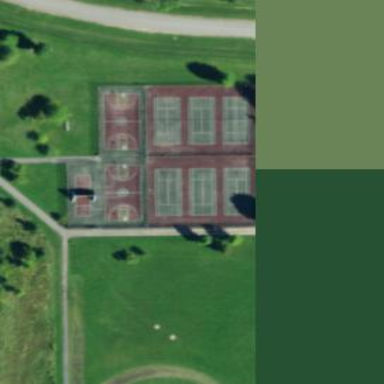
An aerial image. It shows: Tennis court on pitch designated for leisure land.